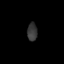
Tissue: prostate
Cell type: T cells
Senescence score: 0.7322
Nuclear area (px): 182
Mean DAPI intensity: 53.516